Interaction volume radius: 10 \u00c5
Interaction volume height: 20 \u00c5
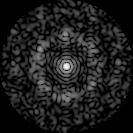
Disorder parameter: 0.7866